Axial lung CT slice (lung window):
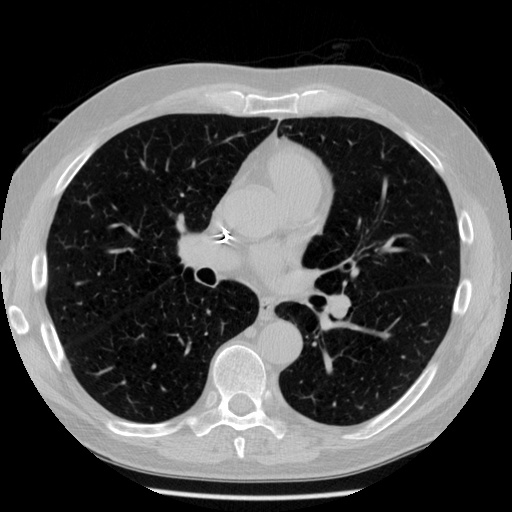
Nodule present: no